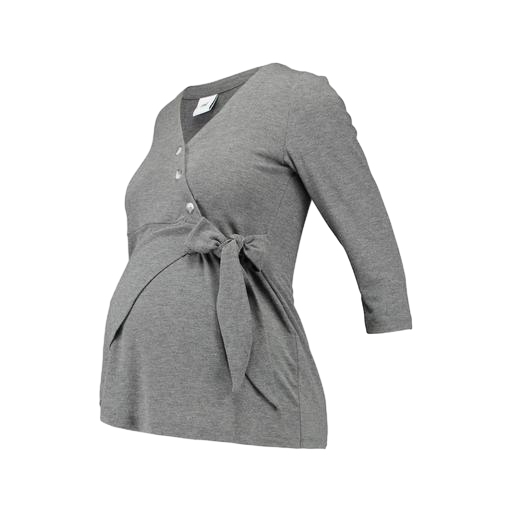
gray jersey tie-front top, gray jersey tie-front shirt, wrap t-shirt, white background